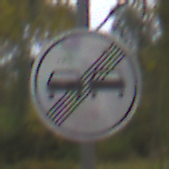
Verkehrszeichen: EndeUeberholverbot
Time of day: Midday
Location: Outdoor (Nature)
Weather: Overcast
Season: Autumn
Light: Natural